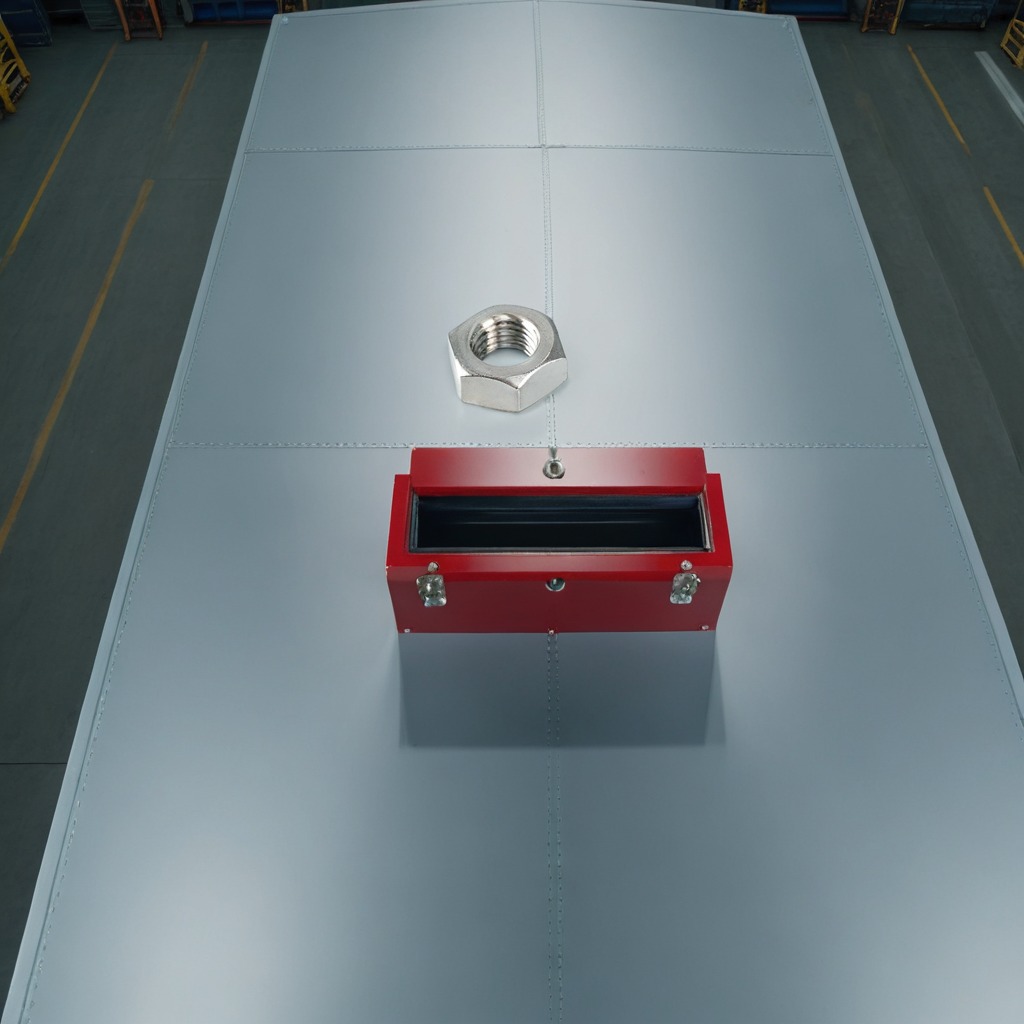
A metal nut is lying on the toolbox surface in an airplane hangar workshop.